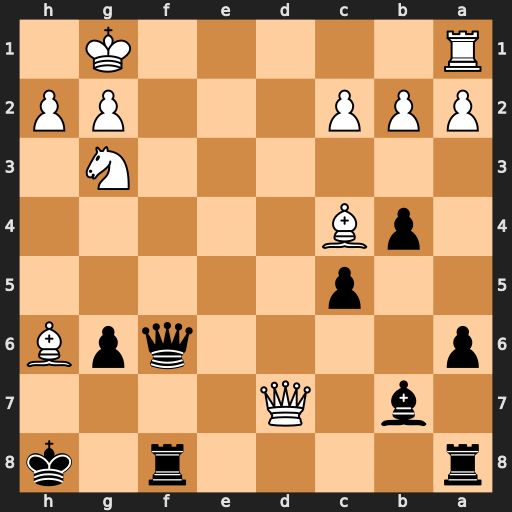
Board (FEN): r4r1k/1b1Q4/p4qpB/2p5/1pB5/6N1/PPP3PP/R5K1
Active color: b
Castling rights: -
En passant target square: -
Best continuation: Qf2+ Kh1 Bxg2#